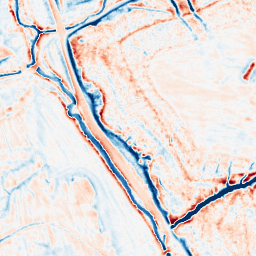
Category: multiscale
Decomposition family: dog_multiscale
Decomposition parameters: sigma_ratio: 1.6
n_scales: 4
base_sigma: 0.5
Upsampling method: quartic
Upsampling parameters: scale: 4
Upsampling scale: 4